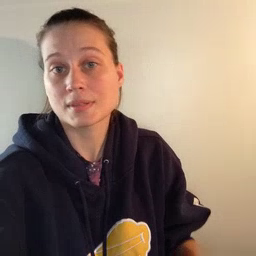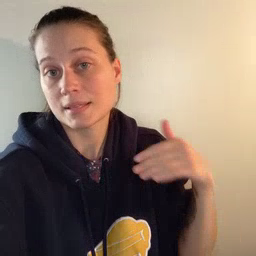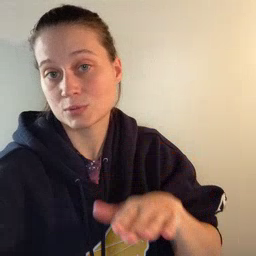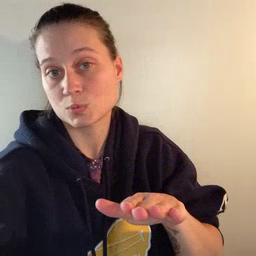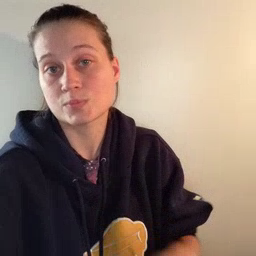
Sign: into